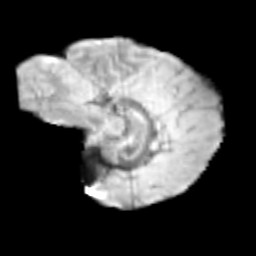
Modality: T2w
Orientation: sagittal
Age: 12
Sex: male
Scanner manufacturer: siemens
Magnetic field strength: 3 T
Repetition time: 3.8 s
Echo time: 0.07 s